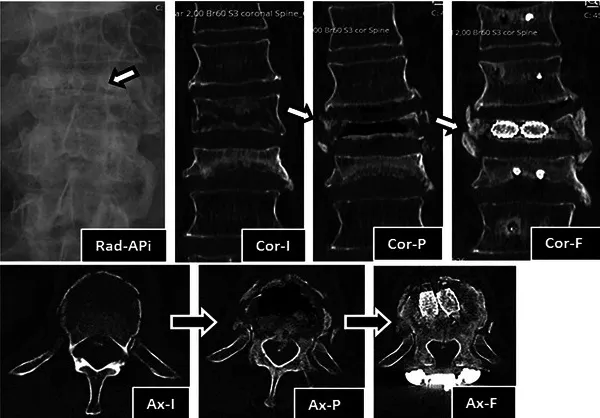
Note the extensive bone trabeculae destruction across the entire width of the vertebral body; Cor-P:Coronal view of CT, showing T12 vertebral body pseudarthrosis with a large intravertebral cleft across the entire width and height of the vertebral body; Cor-F:Coronal view of CT at 1 year after surgery, showing T12 vertebral body pseudarthrosis cleft filled with stents with bone graft inside, which demonstrates signs of bone healing and osteointegration. Note the extensive bone trabeculae destruction across the entire width of the anterior half of the vertebral body; Ax-P:Axial view of CT, showing T12 vertebral body pseudarthrosis with a large intravertebral cleft across the entire width of the anterior half of the vertebral body; Ax-F:Axial view of CT at 1 year after surgery, showing T12 vertebral body pseudarthrosis cleft filled with two stents with bone graft inside, which demonstrates signs of bone healing and osteointegration. Also note T12 laminectomy procedure, the crosslink applied at that level and the remodeling of posterior wall retropulsion with reabsorption of intracanalar bone.
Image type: radiology (ct)